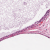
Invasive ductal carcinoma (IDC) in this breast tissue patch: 0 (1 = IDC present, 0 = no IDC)